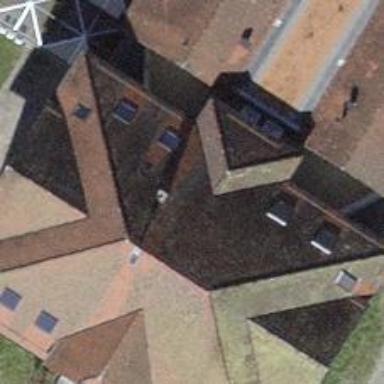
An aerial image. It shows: School.